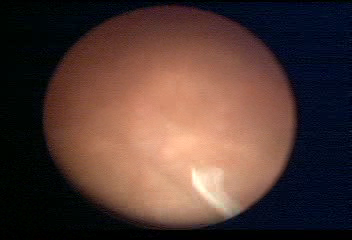
Modality: WLC
Class: Normal mucosa
Bladder cancer association: No